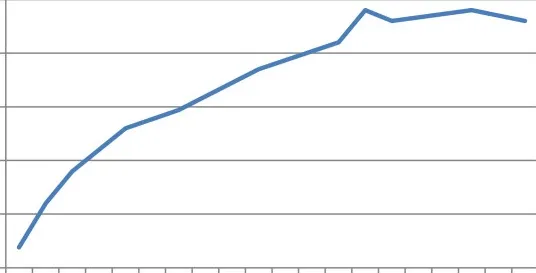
Body weight (measured in kilograms) changes over time.
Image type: chart (chart)